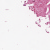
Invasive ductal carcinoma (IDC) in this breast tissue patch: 0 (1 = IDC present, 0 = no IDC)